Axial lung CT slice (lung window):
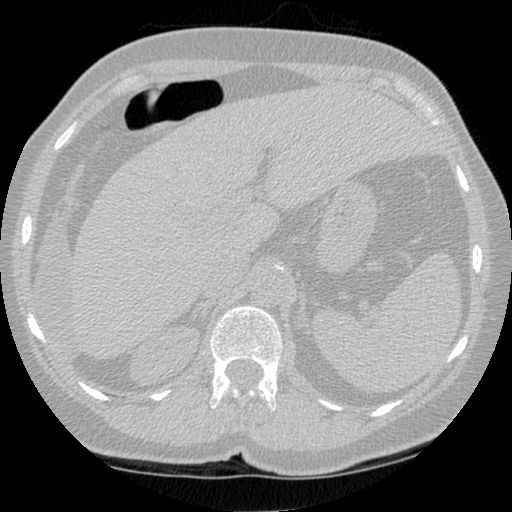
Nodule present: no